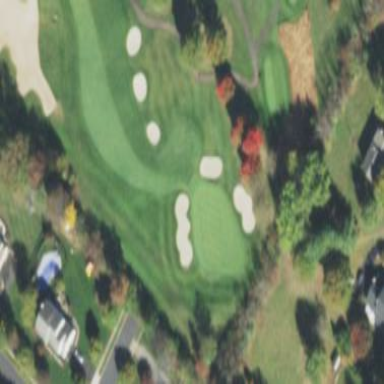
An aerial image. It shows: Golf pitch.